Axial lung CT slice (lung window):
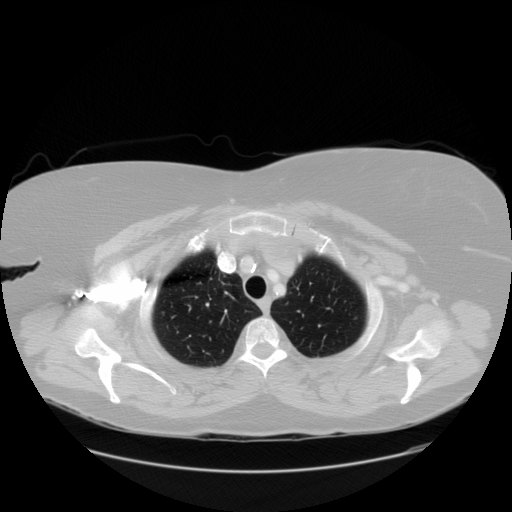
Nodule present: no